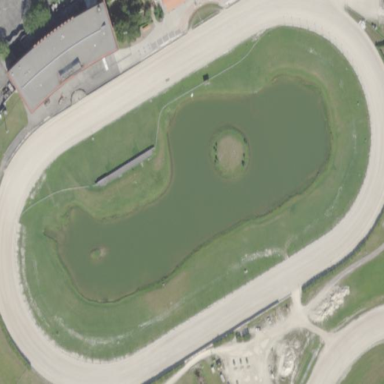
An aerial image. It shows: Horse racing track for leisure and sports.